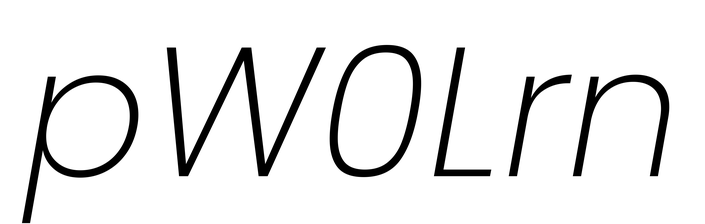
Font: Poppins-ExtraLightItalic